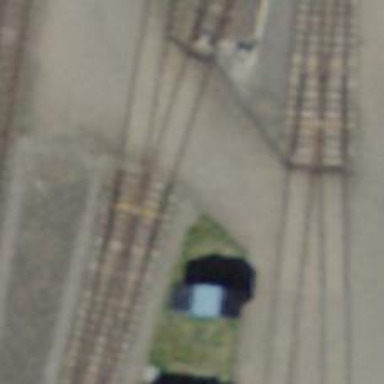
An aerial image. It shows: Railway yard in service.